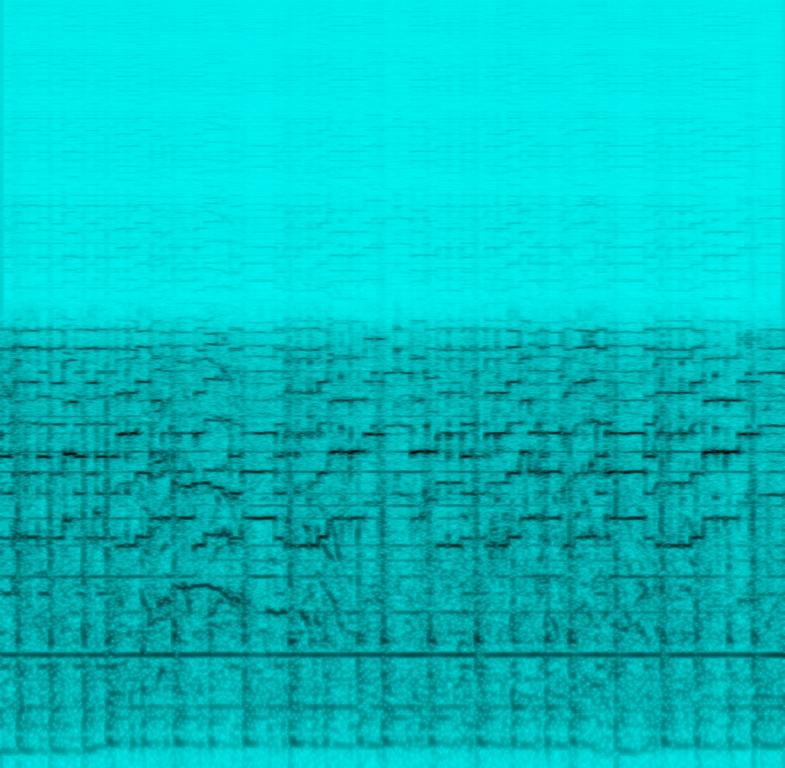
This is a Scottish folk music rendition of a rock music piece. It is an instrumental piece. The Scottish bagpipes are playing the melody while the rhythmic background is provided by a bodhran frame drum. The atmosphere is energetic and lively. The audio quality of the piece is quite poor. Still, it could be used in a comedy movie as a song playing from the radio.